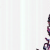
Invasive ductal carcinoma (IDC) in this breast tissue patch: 0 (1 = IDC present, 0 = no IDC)